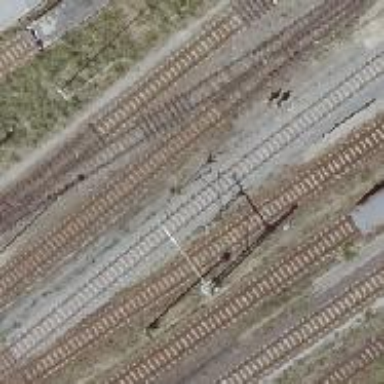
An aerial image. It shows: Railway signal.